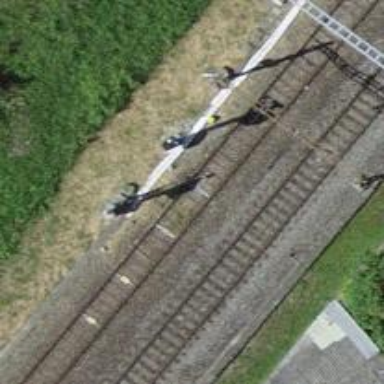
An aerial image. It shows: Railway signal.